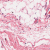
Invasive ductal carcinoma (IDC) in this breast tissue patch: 0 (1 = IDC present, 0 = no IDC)